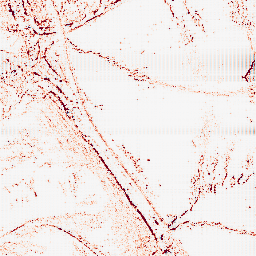
Category: morphological
Decomposition family: morphological_square
Decomposition parameters: operation: opening
size: 3
Upsampling method: fft_zeropad
Upsampling parameters: scale: 8
Upsampling scale: 8